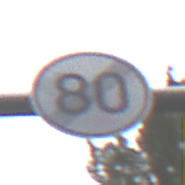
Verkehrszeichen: EndeGeschwindigkeit80
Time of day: Midday
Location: Outdoor (Nature)
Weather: Overcast
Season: Autumn
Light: Natural